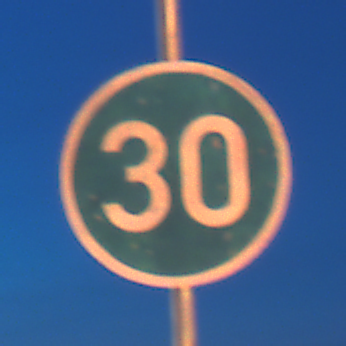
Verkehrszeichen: VorgeschriebeneMindestgeschwindigkeit
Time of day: Night
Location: Outdoor (Urban)
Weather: PartlyCloudy
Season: NotSpecified
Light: Artificial